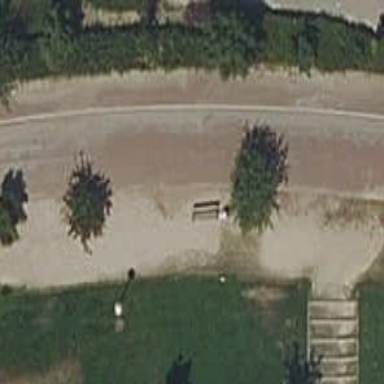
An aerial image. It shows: Dirt footway.